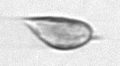
Label: Prorocentrum_triestinum